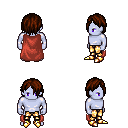
a pixel art fantasy rpg character, male body template, dark elf, purple skin, maroon cape, gold greaves, brown bangs hairstyle, gold boots, four views (front, back, left, right), 2x2 character sprite sheet, small pixel art, hard edges, no anti-aliasing